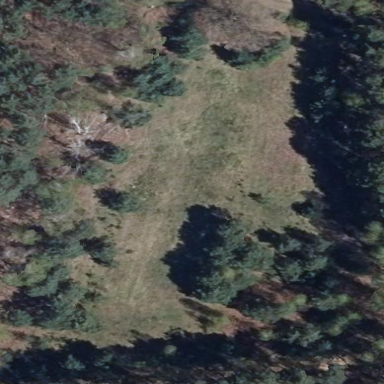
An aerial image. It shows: Landscape with heath vegetation.